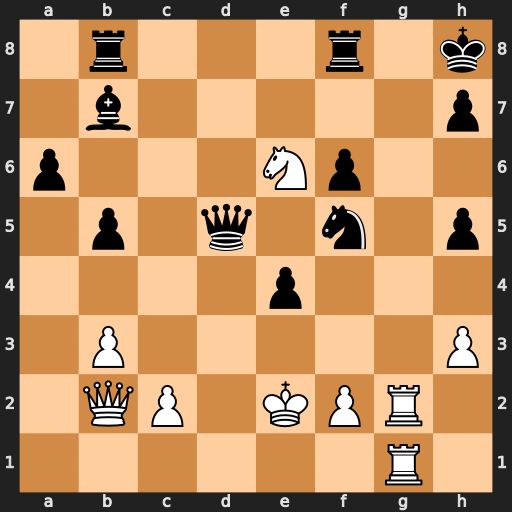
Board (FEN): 1r3r1k/1b5p/p3Np2/1p1q1n1p/4p3/1P5P/1QP1KPR1/6R1
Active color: w
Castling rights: -
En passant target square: -
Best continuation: Rg8+ Rxg8 Qxf6+ Rg7 Rxg7 Qxe6 Rg8+ Kxg8 Qxe6+